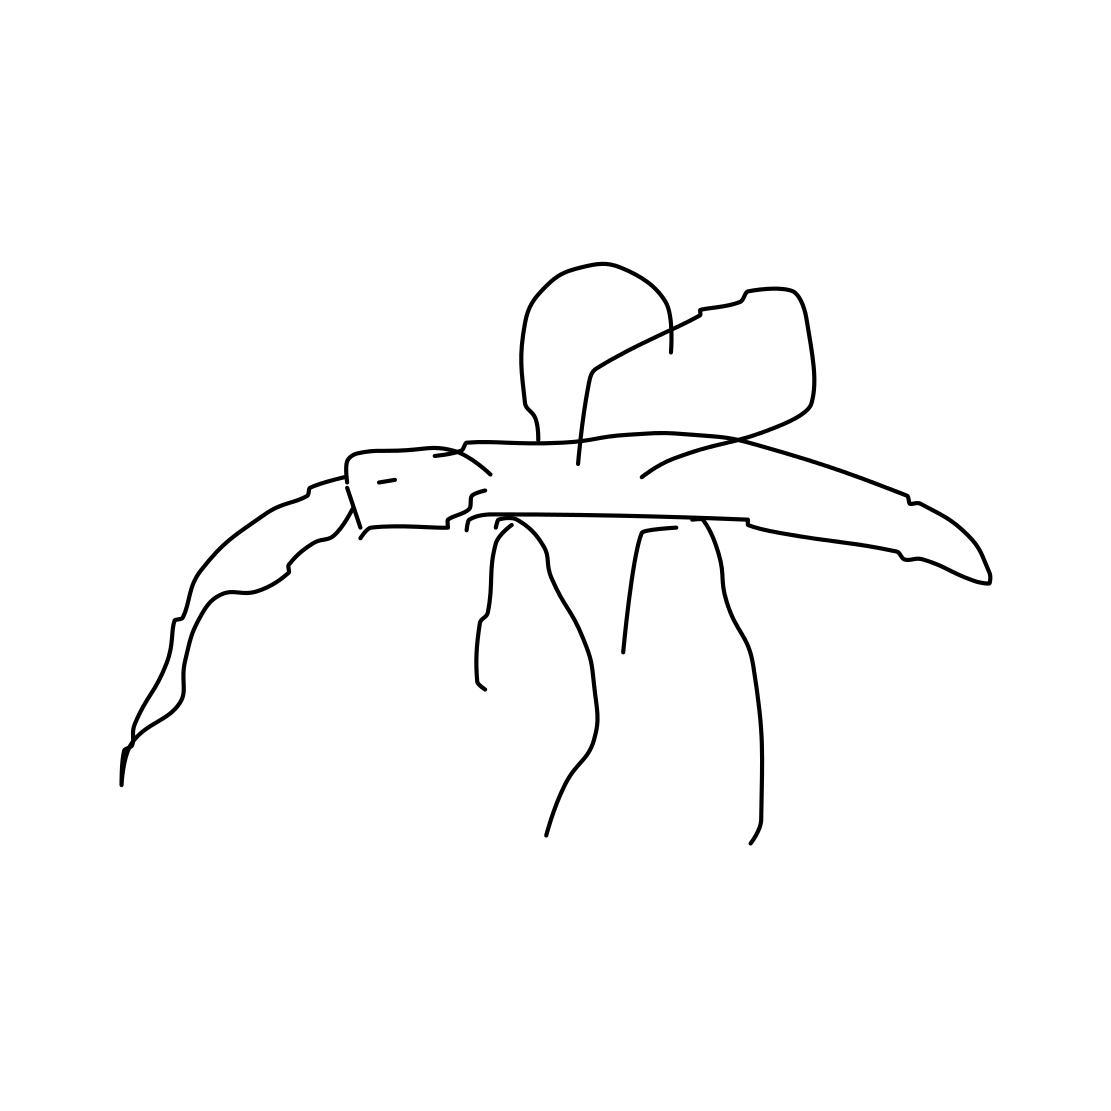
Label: mosquito